Question: What is the reading of the measurement in the image?
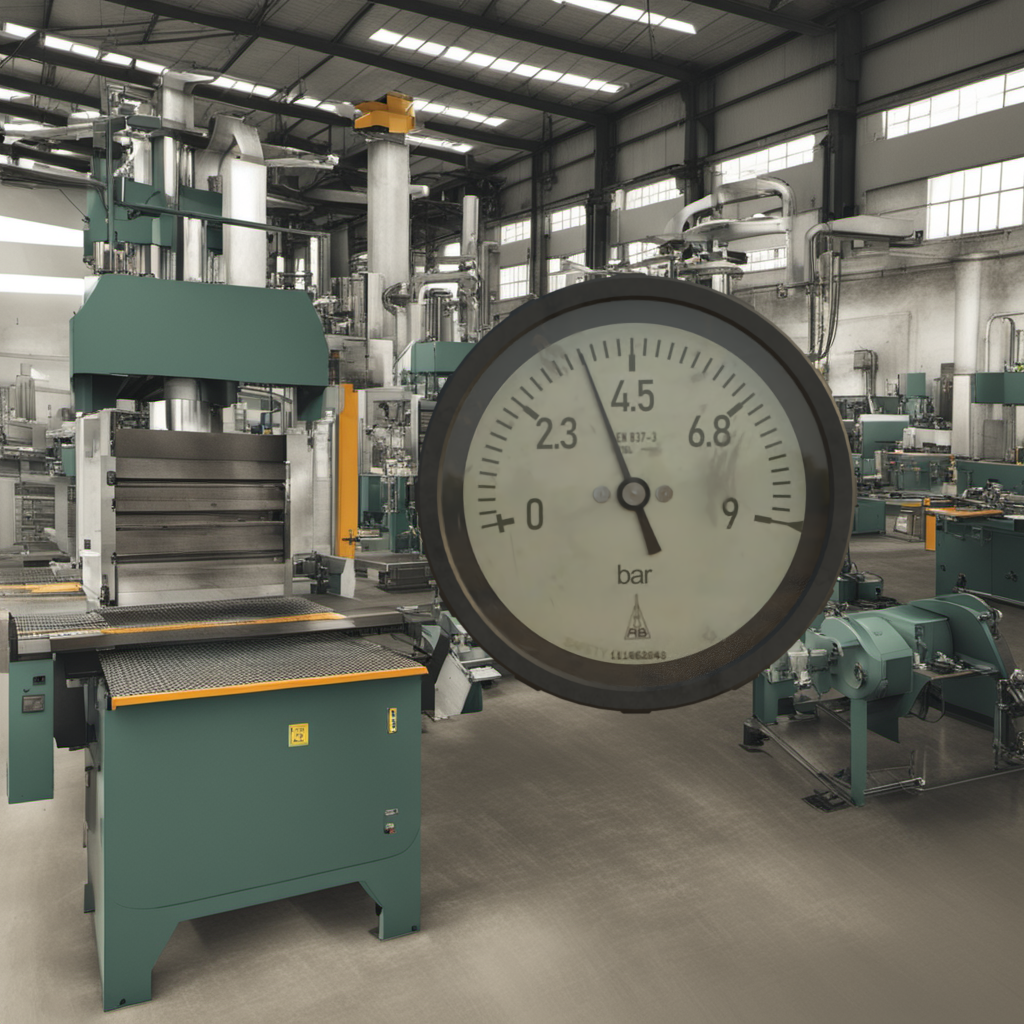
Answer: The result is 3.65
Question: What is the reading range of this measurement?
Answer: The range is from 0 to 9
Question: What is the minimum and maximum value of the measurement shown in the image?
Answer: The minimum value is 0 and the maximum value is 9